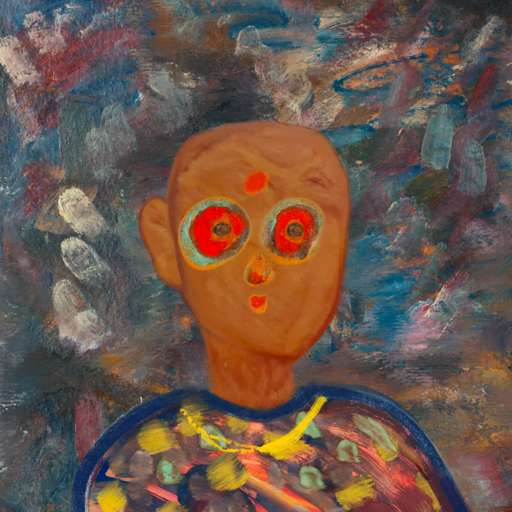
Background: Boggyland, Head And Neck Front: Pious_Lady, Face Front: Sisters, Bust: Mother_And_Son_Mother, Hair Front: Blank, Head Accessory: Blank, Second Necklace: Blank, Necklace: Irani_1, Baby: Blank